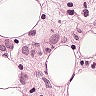
Metastatic tissue present: yes